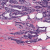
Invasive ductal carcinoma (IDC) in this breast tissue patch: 1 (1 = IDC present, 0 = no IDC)